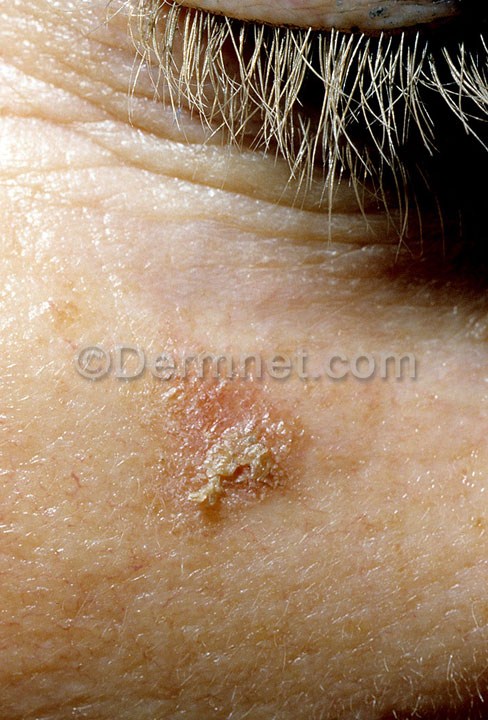
Disease: Actinic Keratosis Basal Cell Carcinoma and other Malignant Lesions